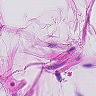
Metastatic tissue present: no